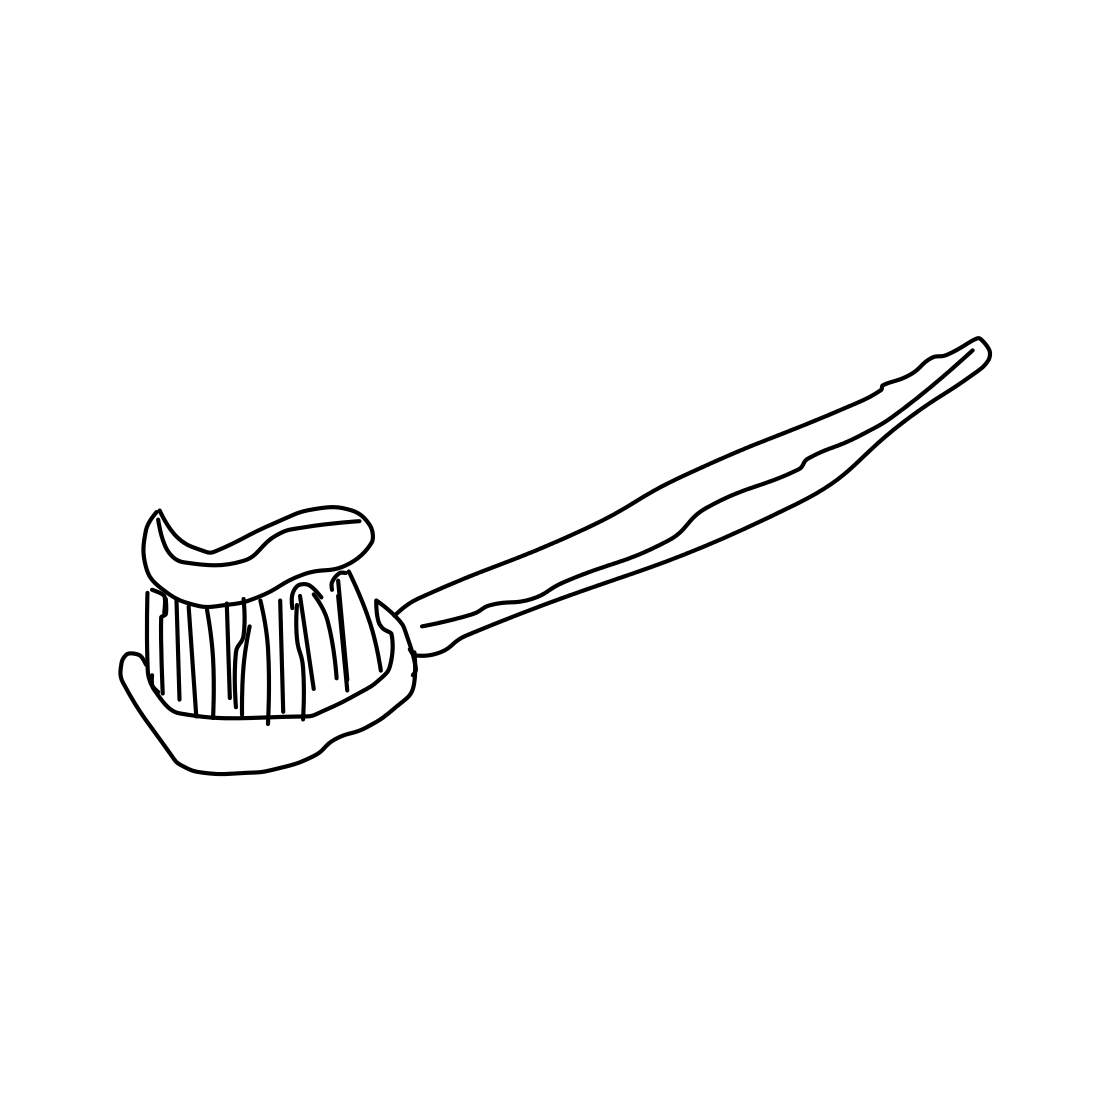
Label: toothbrush